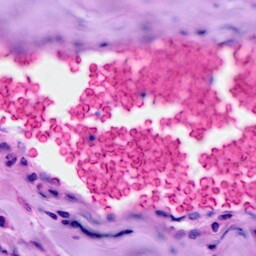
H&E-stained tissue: Breast